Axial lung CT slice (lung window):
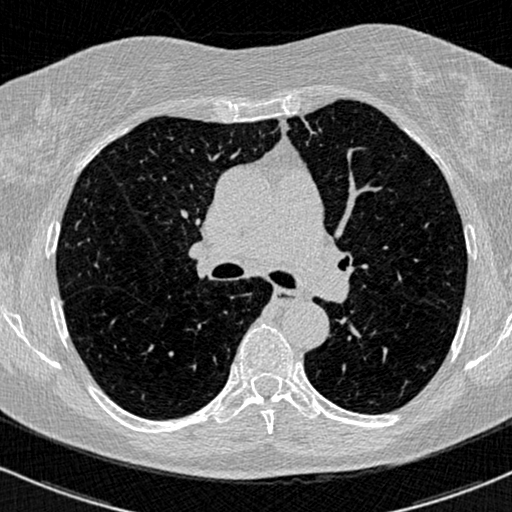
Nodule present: no